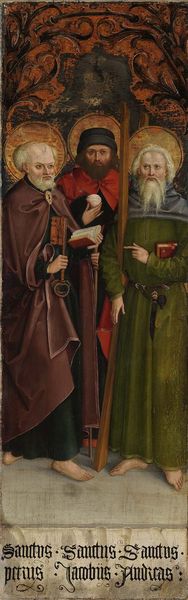
Titel: Die Apostel Judas Thaddäus, Thomas und Matthias
Künstler: Schwäbischer Meister
Standort: Karlsruhe
Institution: Staatliche Kunsthalle Karlsruhe
Schlagwörter: blau, gemälde, hand, kopf, mann, nackt, umhang, bäume, gelb, grün, äste, ausschnitt, braun, finger, hintergrund, holz, hut, hüte, kopfbedeckungen, männer, orange, schwarz, weiss, rot, tuch, hochformat, malerei, muster, ornament, bart, bärte, mütze, mützen, bibel, falten, stein, vollbart, bild, vorhang, öl, kirche, gewand, gold, kutte, mantel, decke, drei, gewänder, pflanzen, brosche, stock, frucht, ranken, apfel, kopfbedeckung, füße, schrift, bücher, stab, farbe, zeigefinger, detail, inschrift, zeigen, barfuss, alter, buch, fuss, gemalt, kreuz, strahlen, schwert, text, mäntel, kugel, gebet, altar, namen, schein, gebetsbuch, heiligenschein, kolorit, nimbus, hostie, fingerzeig, geistliche, heiliger, umhänge, heilige, muschel, schlüssel, jünger, heilig, gloriole, bär, petrus, ikone, mittelalterlich, aureole, insignien, tuche, roben, symbole, ausschnit, gebetbuch, sankt peter, latein, linde, weisen, heiligenscheine, rot grün, apostel, glorie, evangelium, jakob, moosgrün, sankt, kalligrafie, attribute, andreas, pflanzenornament, jacobus, jakobus, heiligen, heilige drei könige, simon, hinweisen, paulus, hilige, andeuten, limbus, bard, antonius, saulus, innenschrift, sankt jakob, drei heilige, sankt andreas, ei, religon, aureol, sanctus, grüßn, 3 heilige, stadtschlüssel, bart+schein, isignien, jodokus, kodokas, jodokas, gloriale, heiligen nimbus, patrus, dre igeistliche, fusß, kalligrfie, jambus, jacovus, schl´+ssel, jawbus, barufß